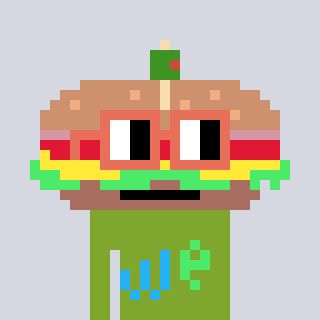
a pixel art character with square orange glasses, a sandwich-shaped head and a slimegreen-colored body on a cool background